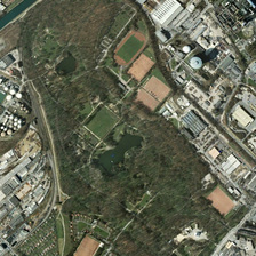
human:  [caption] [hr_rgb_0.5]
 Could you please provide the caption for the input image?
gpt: The park is located in an open space between a rich town, lush plants, a playground and a downtown.

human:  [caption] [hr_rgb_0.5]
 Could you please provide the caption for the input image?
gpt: Many buildings have many green trees around the park.

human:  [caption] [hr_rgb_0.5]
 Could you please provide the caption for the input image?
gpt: The park is located in an open space between the city centers, including lush plants, playgrounds and lakes.

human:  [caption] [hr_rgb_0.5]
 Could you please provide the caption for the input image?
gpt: Many buildings surround a park with many green trees.

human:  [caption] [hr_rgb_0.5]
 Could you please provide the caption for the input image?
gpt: Many buildings are around a park with many green trees.